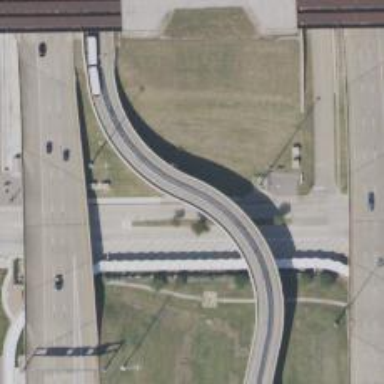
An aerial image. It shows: Monorail bridge leading to yard service area.